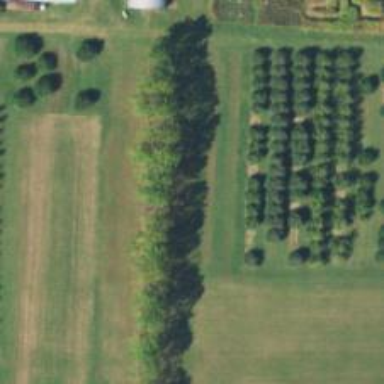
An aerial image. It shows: Row of trees in natural setting.